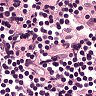
Metastatic tissue present: no